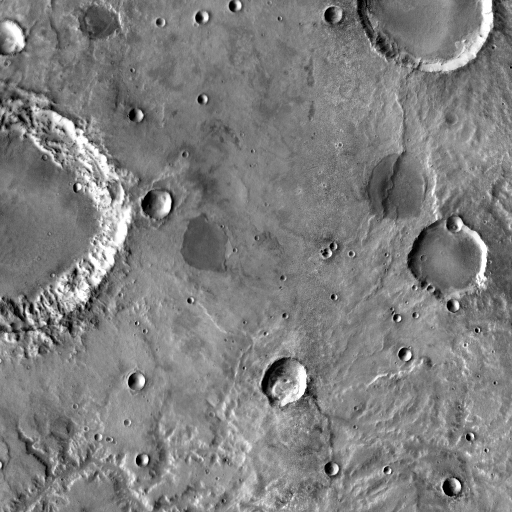
Crater classes present: Background, Other, Layered, Buried